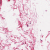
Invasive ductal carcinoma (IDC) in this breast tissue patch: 0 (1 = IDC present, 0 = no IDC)